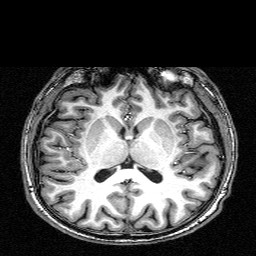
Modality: T1w
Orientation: coronal
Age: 27
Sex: male